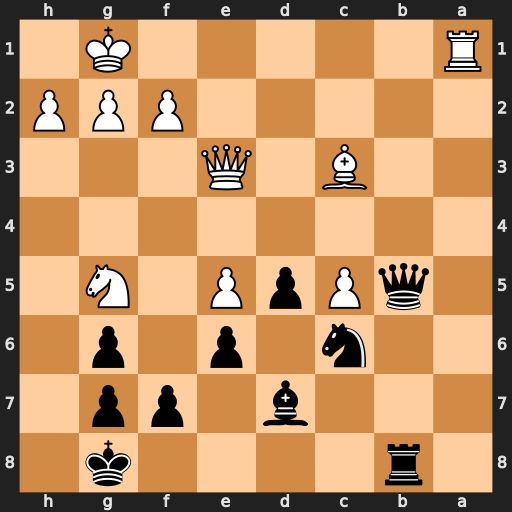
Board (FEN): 1r4k1/3b1pp1/2n1p1p1/1qPpP1N1/8/2B1Q3/5PPP/R5K1
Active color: b
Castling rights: -
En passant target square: -
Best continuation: d4 Bxd4 Qb1+ Qc1 Qxc1+ Rxc1 Nxd4